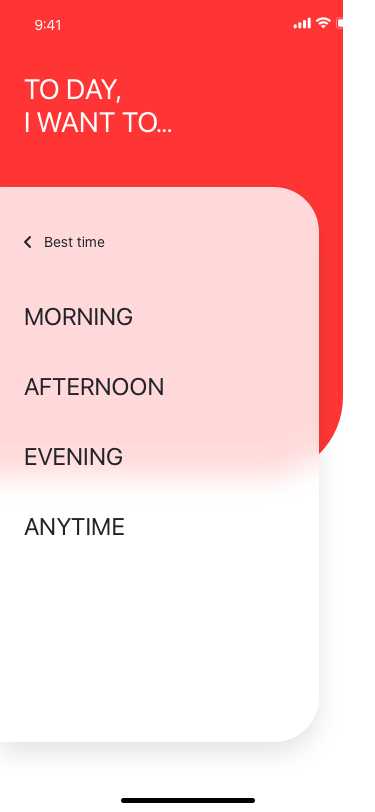
Text in this UI design:
TO DAY,
I WANT TO…
MORNING
Best time
AFTERNOON
EVENING
ANYTIME